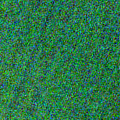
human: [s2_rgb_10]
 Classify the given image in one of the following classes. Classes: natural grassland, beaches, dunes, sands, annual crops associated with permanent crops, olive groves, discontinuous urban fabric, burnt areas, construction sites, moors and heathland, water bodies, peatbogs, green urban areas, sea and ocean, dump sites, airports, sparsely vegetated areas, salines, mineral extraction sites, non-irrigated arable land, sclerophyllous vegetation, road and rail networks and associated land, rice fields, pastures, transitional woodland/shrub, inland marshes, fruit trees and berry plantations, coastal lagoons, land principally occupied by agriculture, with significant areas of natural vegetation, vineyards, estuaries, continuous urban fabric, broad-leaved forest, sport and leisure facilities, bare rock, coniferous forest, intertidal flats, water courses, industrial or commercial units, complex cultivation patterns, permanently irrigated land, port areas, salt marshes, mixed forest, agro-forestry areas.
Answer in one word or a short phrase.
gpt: sea and ocean